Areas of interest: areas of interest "Xipu Botanical Garden"
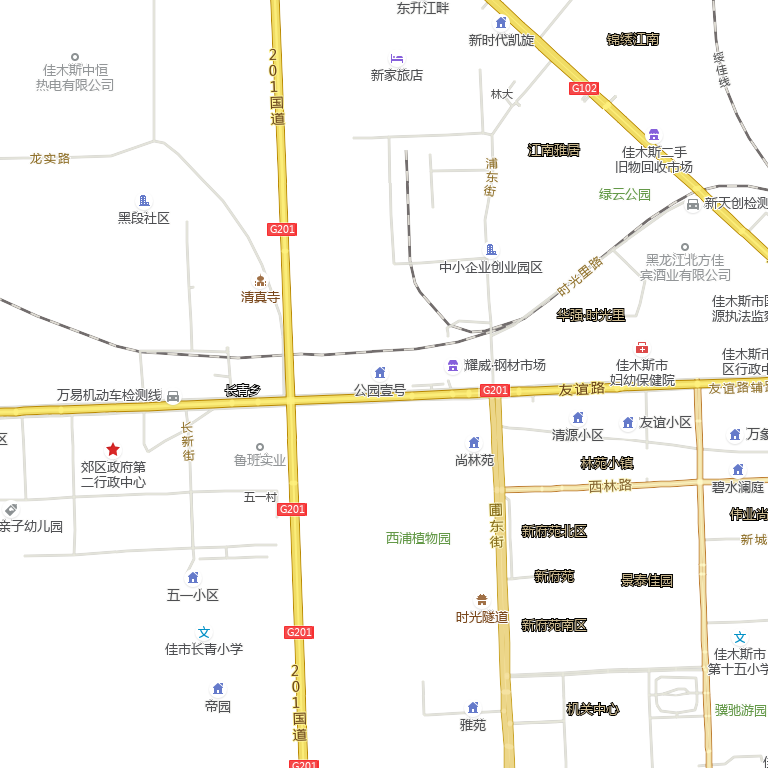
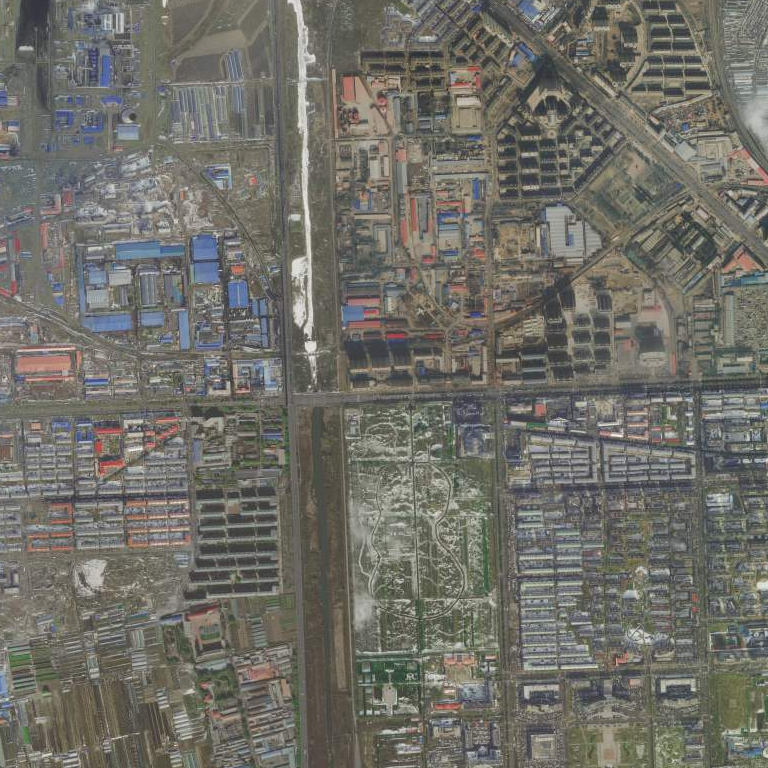